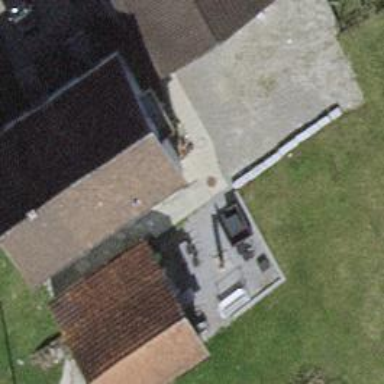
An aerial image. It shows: Building with tile roof.